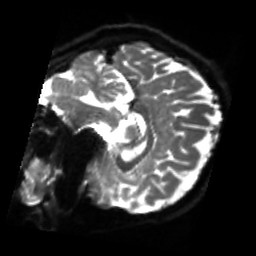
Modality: sbref
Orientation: sagittal
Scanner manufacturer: siemens
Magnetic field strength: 3 T
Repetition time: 4 s
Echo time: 0.0594 s